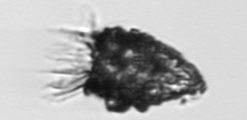
Label: Tintinnopsis